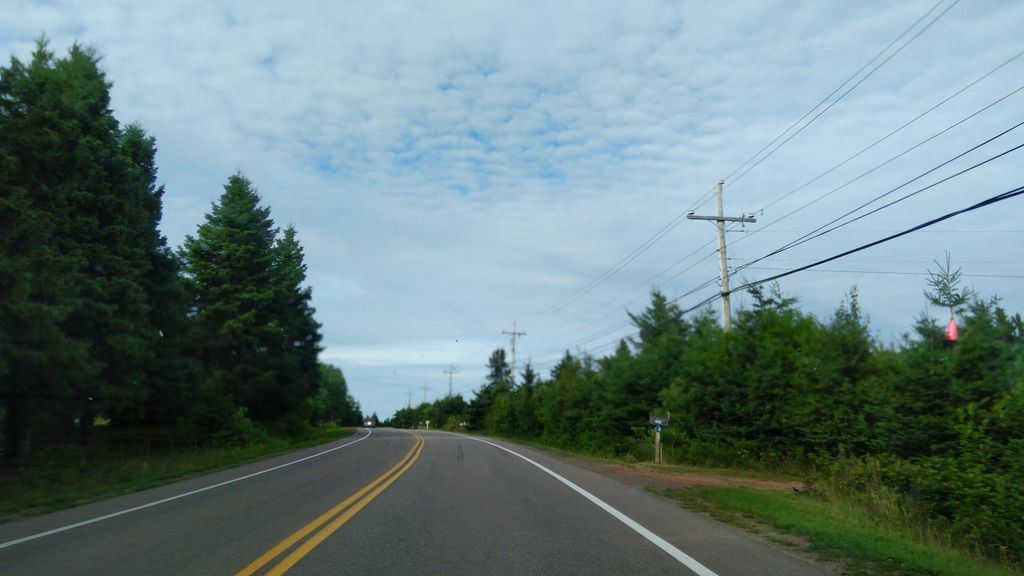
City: charlottetown